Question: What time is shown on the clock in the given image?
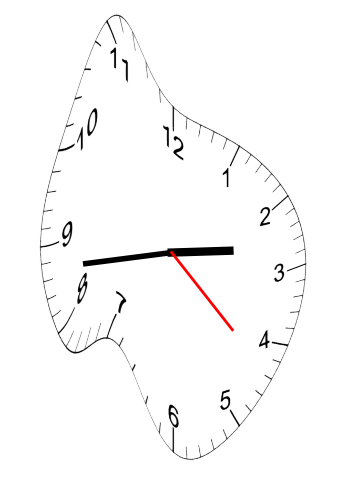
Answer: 02:43:22